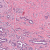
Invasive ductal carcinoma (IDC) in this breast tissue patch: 1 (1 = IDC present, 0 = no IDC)